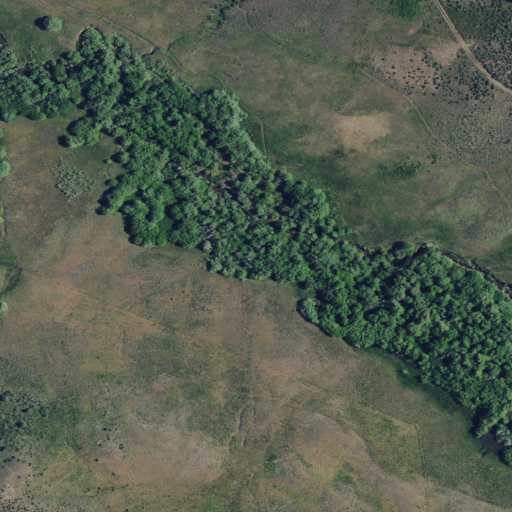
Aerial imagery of plain(s) in Idaho named Crows Nest containing shrub, woody wetlands, and herbaceous wetlands